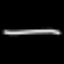
Label: line